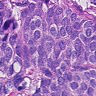
Metastatic tissue present: yes